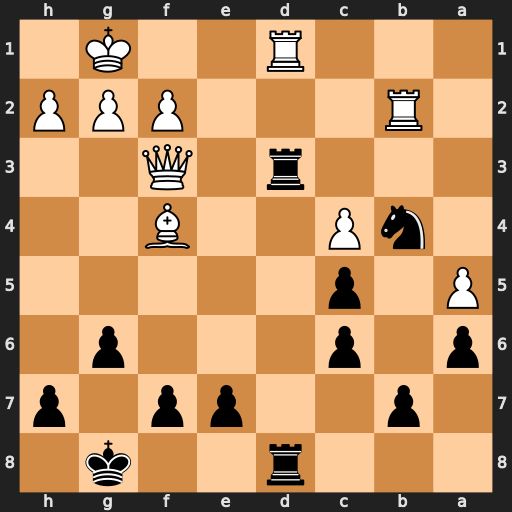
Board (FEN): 3r2k1/1p2pp1p/p1p3p1/P1p5/1nP2B2/3r1Q2/1R3PPP/3R2K1
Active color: b
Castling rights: -
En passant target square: -
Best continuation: Rxd1+ Qxd1 Rxd1#